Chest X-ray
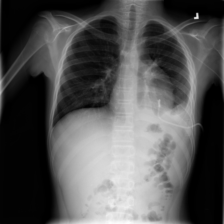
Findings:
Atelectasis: negative
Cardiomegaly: negative
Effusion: negative
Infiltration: negative
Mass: negative
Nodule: negative
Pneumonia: negative
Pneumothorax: negative
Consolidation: negative
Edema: negative
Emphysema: negative
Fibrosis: negative
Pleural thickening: negative
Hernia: negative